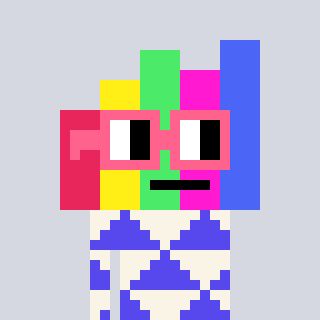
a pixel art character with square pink glasses, a bar chart-shaped head and a computerblue-colored body on a cool background